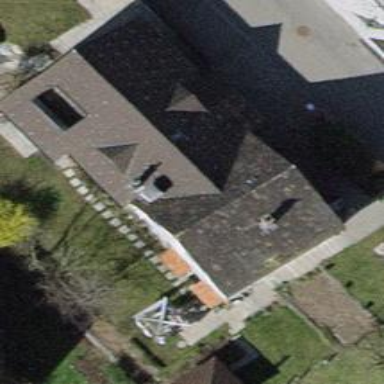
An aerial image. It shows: Building with gabled roof.